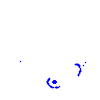
Particle: proton